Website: lowes
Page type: billing-address
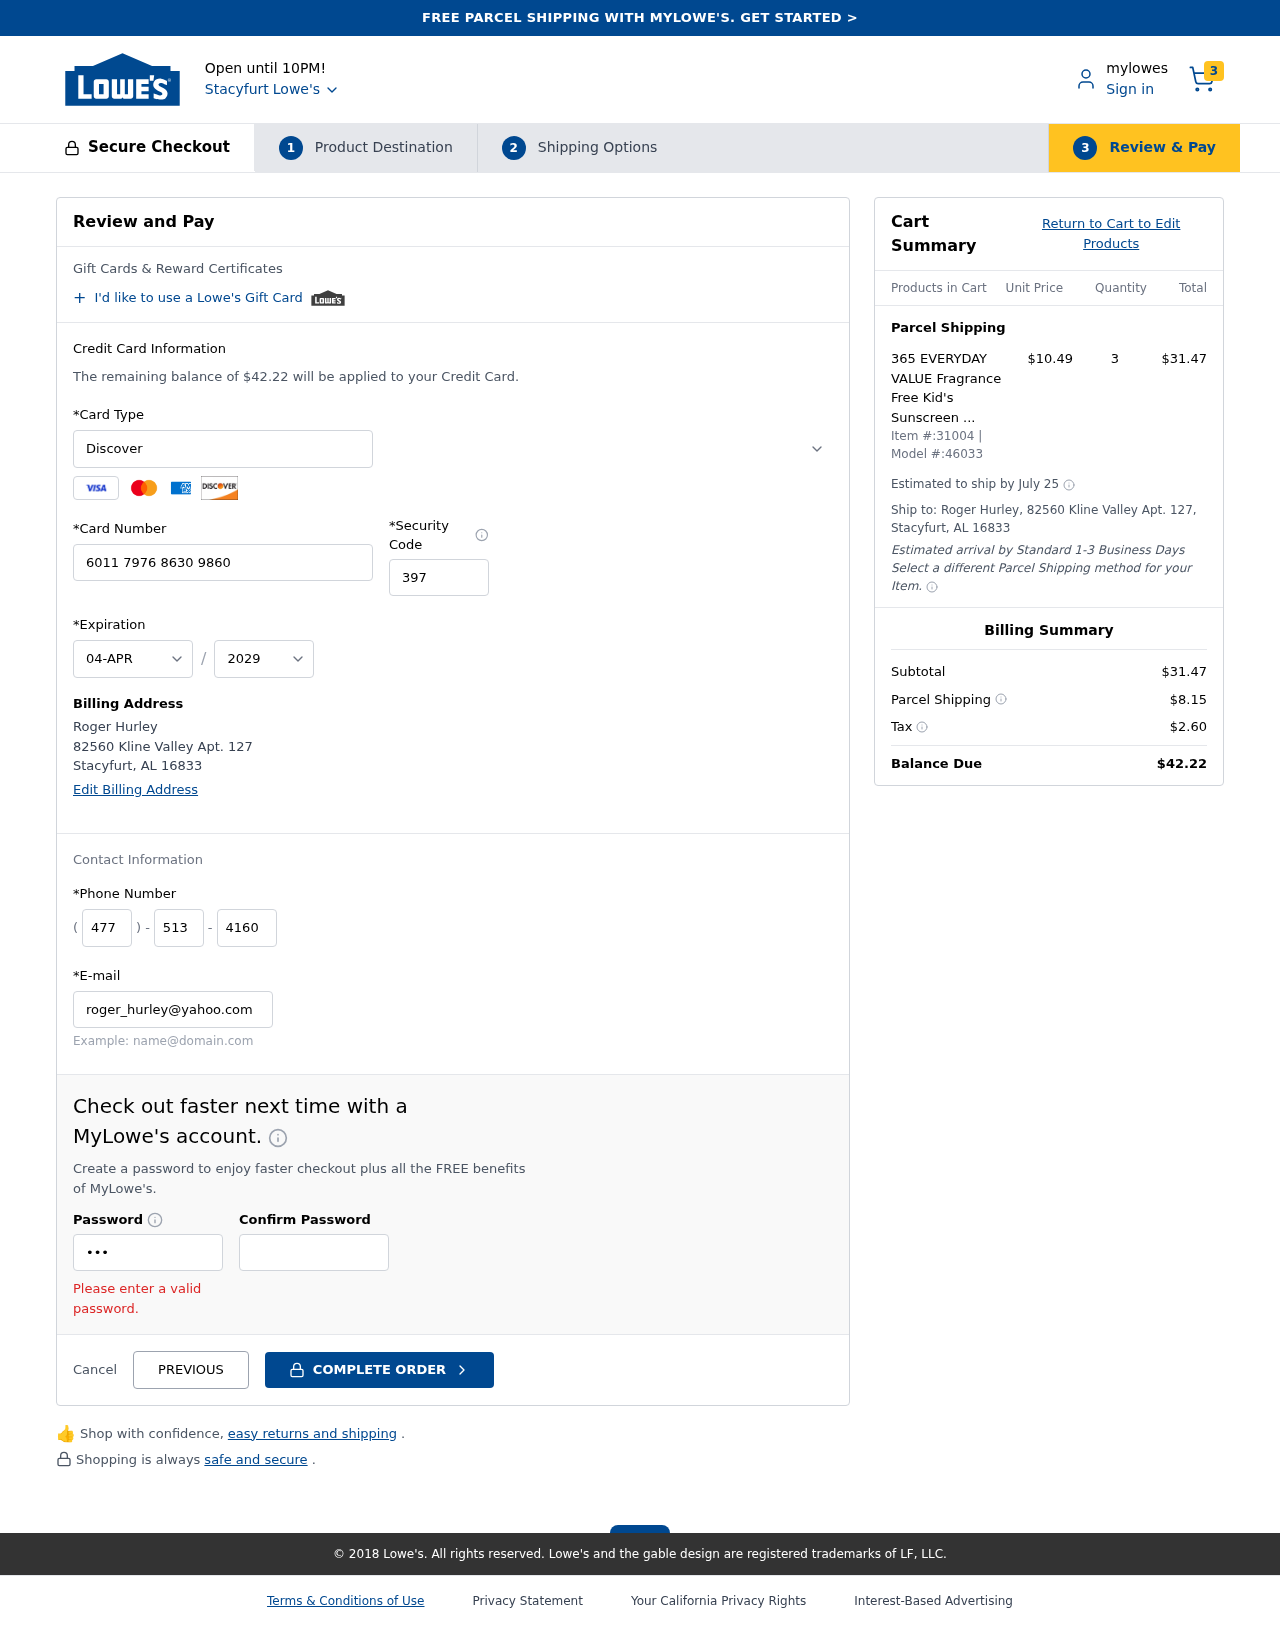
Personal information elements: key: PII_CARD_CVV
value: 397
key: PII_CARD_EXPIRY_MONTH
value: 04
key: PII_CARD_EXPIRY_YEAR
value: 29
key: PII_CARD_NUMBER
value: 6011 7976 8630 9860
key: PII_CARD_TYPE
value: Discover
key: PII_CITY
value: Stacyfurt
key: PII_CITY_STATE_ZIP
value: Stacyfurt, AL 16833
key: PII_EMAIL
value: roger_hurley@yahoo.com
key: PII_FULLNAME
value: Roger Hurley
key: PII_PHONE_AREA
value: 477
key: PII_PHONE_PREFIX
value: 513
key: PII_PHONE_SUFFIX
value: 4160
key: PII_STREET
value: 82560 Kline Valley Apt. 127
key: PII_FULLNAME2
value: Roger Hurley
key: PII_STREET2
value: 82560 Kline Valley Apt. 127
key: PII_CITY_STATE_ZIP2
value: Stacyfurt, AL 16833
Product elements: key: PRODUCT1_NAME
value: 365 EVERYDAY VALUE Fragrance Free Kid's Sunscreen SPF 50, 5.3 OZ
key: PRODUCT1_PRICE
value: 10.49
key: PRODUCT1_QUANTITY
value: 3
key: PRODUCT_ITEM_NUMBER
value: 31004
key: PRODUCT_MODEL_NUMBER
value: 46033
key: PRODUCT1_LINE_TOTAL
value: $31.47
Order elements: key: ORDER_NUM_ITEMS
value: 3
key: ORDER_TOTAL
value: $42.22
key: ORDER_SHIPPING_DATE
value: July 25
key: ORDER_SUBTOTAL
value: $31.47
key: ORDER_SHIPPING_COST
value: $8.15
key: ORDER_TAX
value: $2.60